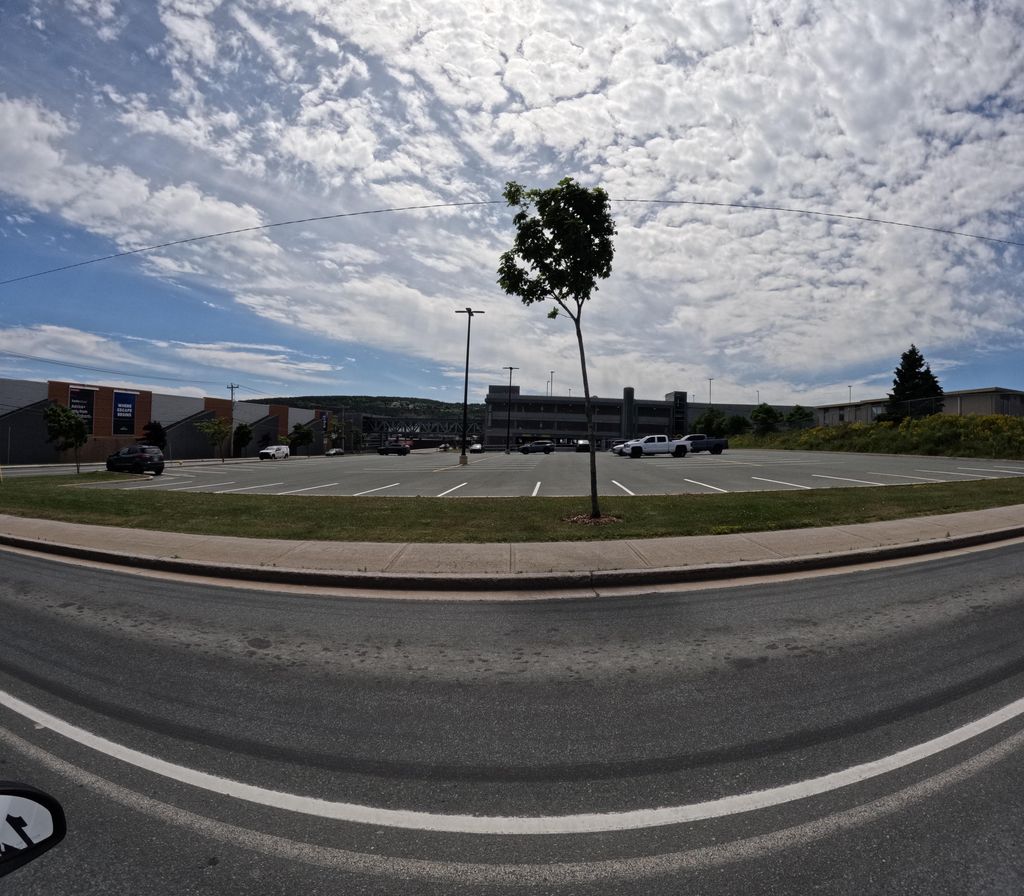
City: st_johns